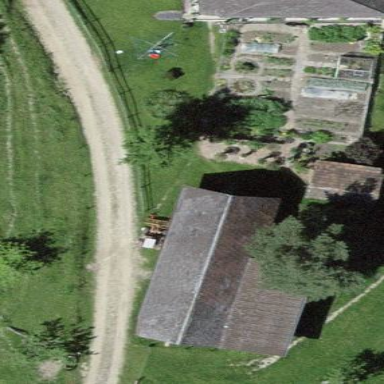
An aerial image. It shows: Barn.